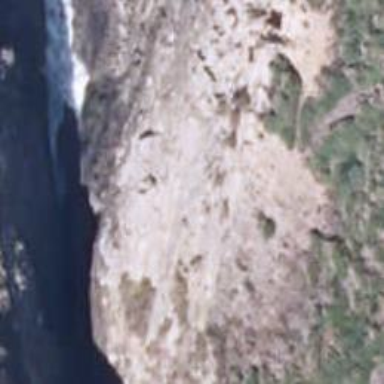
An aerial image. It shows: Natural cliff.